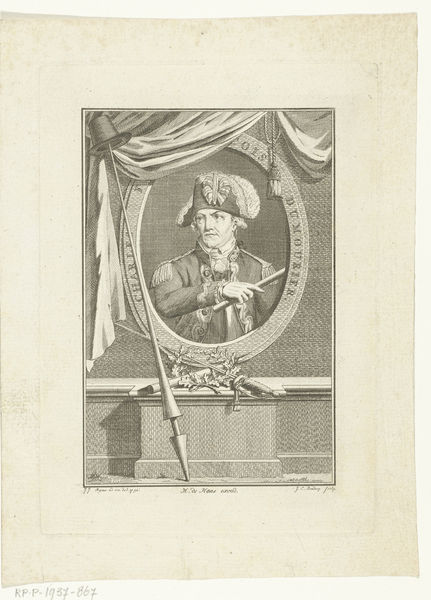
Titel: Portret van Franse generaal Charles Francois Dumouriez
Künstler: Johannes Christiaan Bendorp
Standort: Amsterdam
Institution: Rijksmuseum
Schlagwörter: curtain, fringe, hat, military, napoleon, soldier, sword, swords, black, collar, face, france, gray, grey, portrait, feather, hand, man, drapes, eyes, uniform, black and white, oval, shadow, coat, french, jacket, drape, wreath, engraving, circle, book, lapel, stick, page, spear, general, lance, baton, portret, memorial, plume, cavalry, epee, sward, dumaurier, epaulett